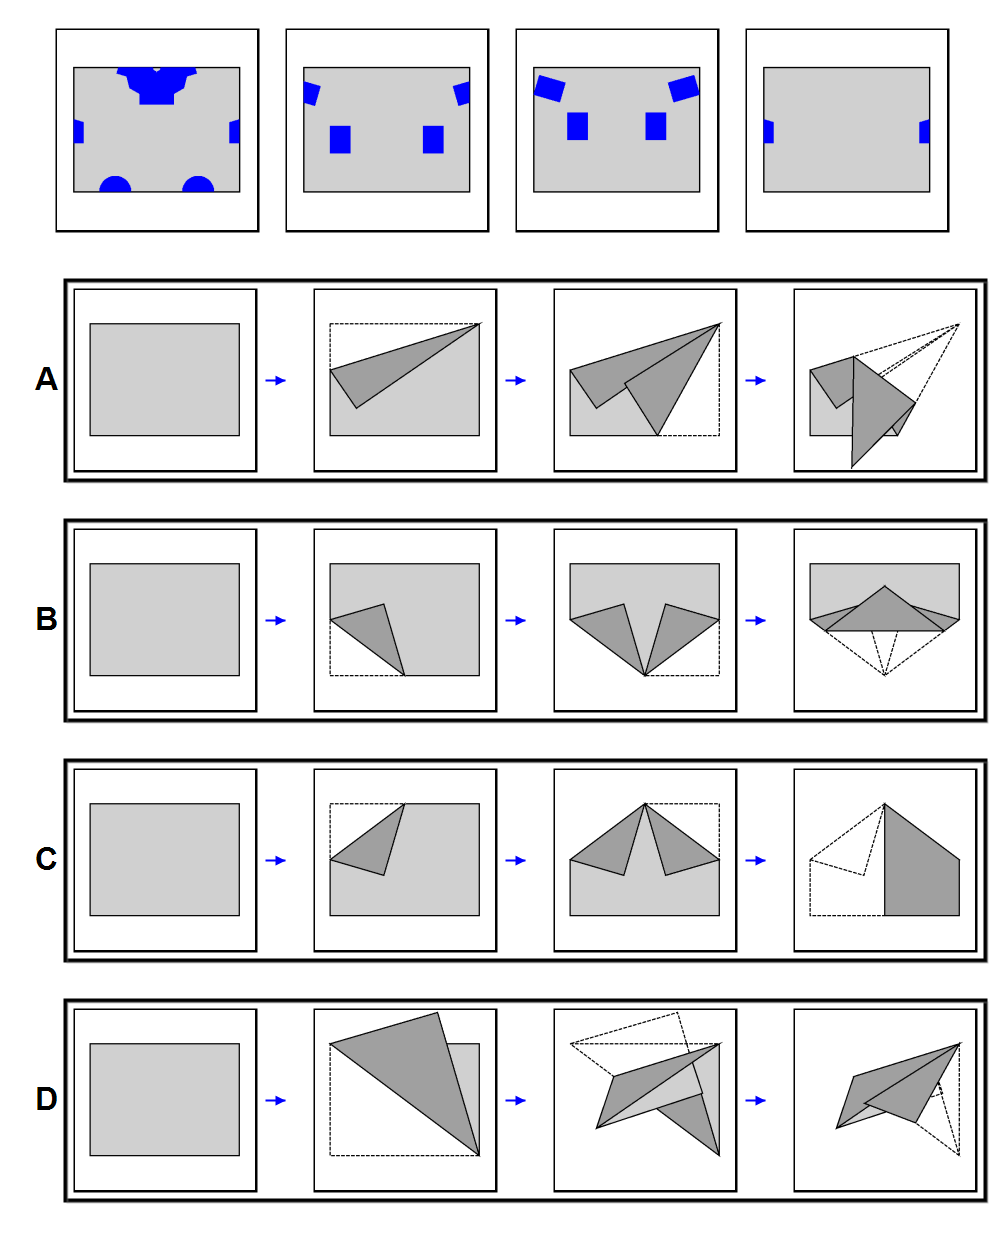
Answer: C